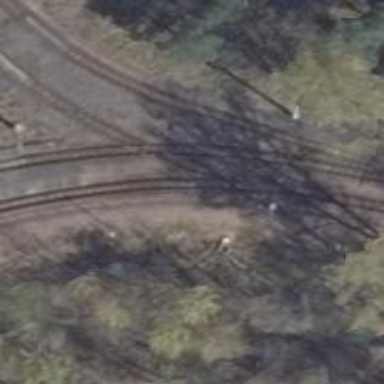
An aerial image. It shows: Railway crossing.